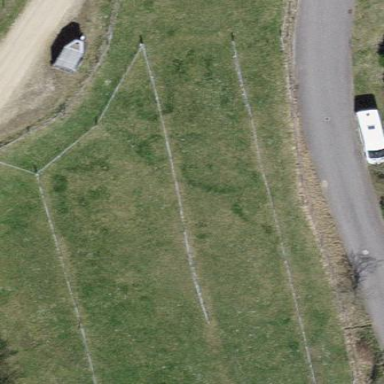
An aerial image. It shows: Open area covered with grass.